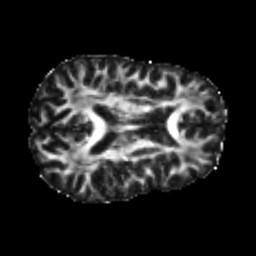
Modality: FA
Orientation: axial
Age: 26
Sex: male
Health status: healthy
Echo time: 0.074 s